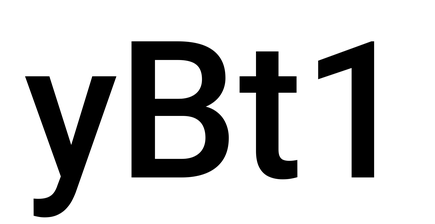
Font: Roboto_Medium